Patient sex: M
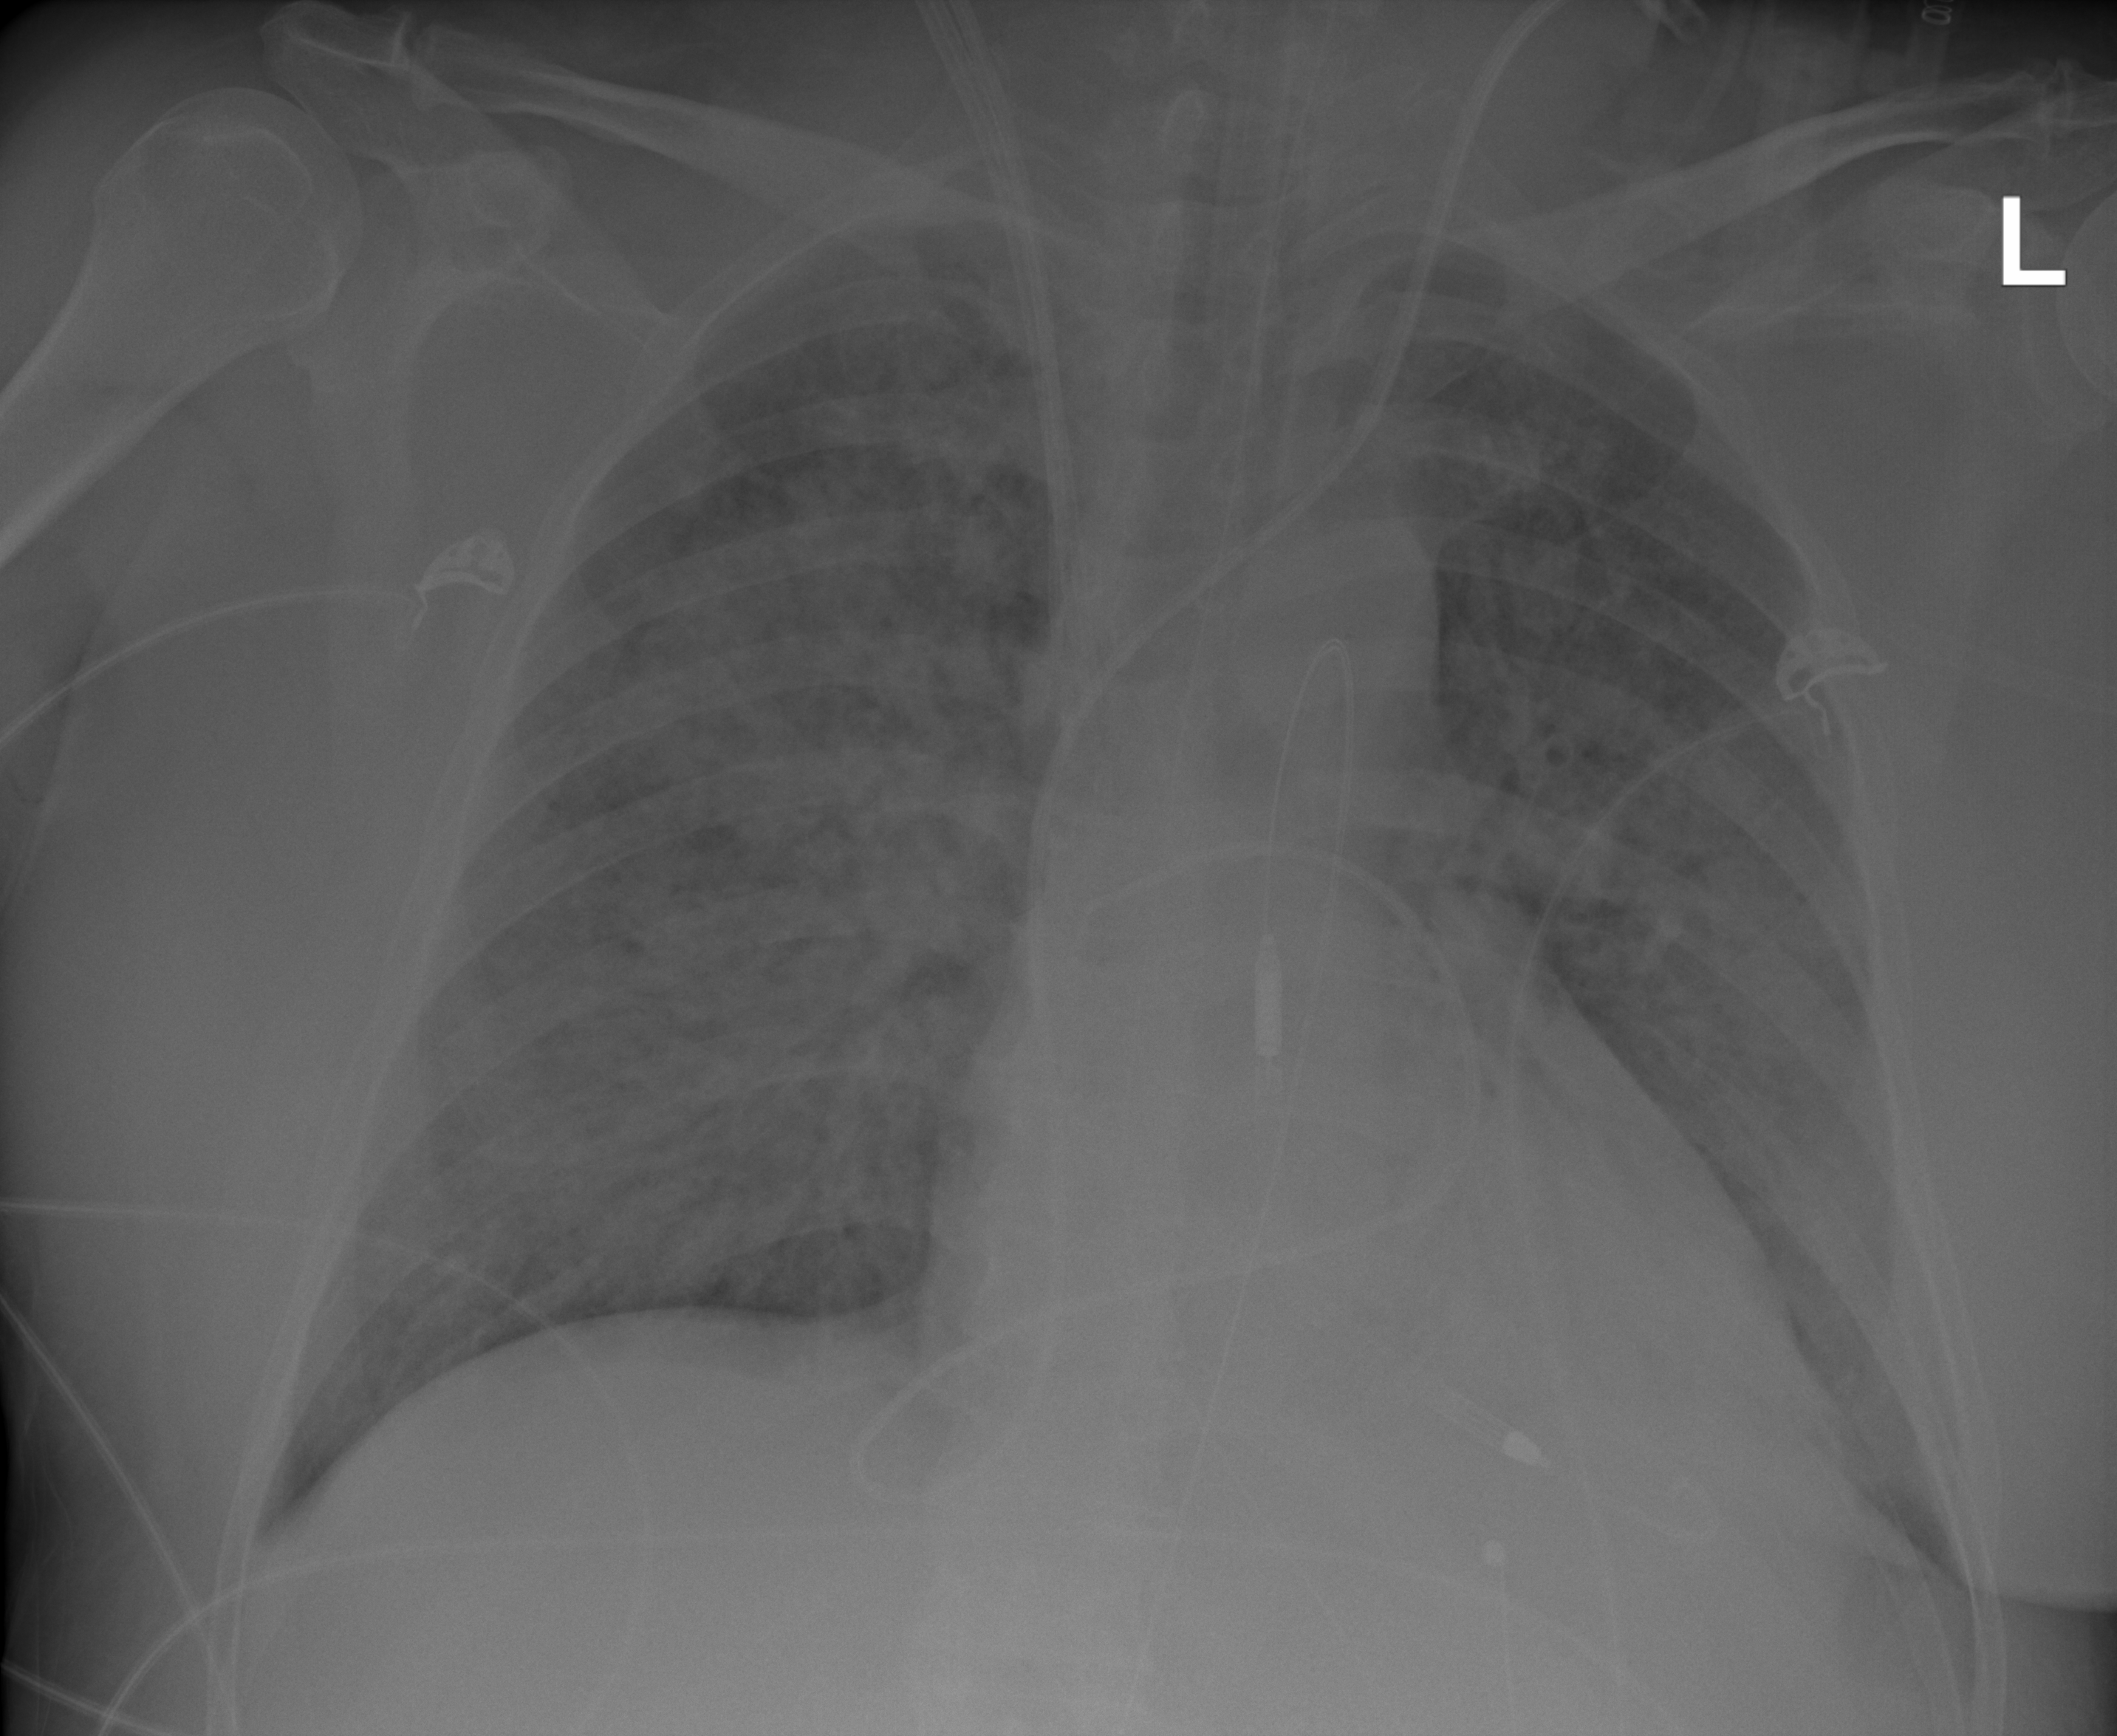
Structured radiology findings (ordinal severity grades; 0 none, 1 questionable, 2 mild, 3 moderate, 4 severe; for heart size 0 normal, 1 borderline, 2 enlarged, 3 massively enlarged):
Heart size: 2
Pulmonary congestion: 3
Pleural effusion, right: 0
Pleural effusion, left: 2
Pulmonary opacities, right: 3
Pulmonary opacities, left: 3
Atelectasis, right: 2
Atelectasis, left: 2